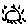
Label: sun